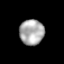
Tissue: lung
Cell type: Others
Senescence score: 0.2295
Nuclear area (px): 610
Mean DAPI intensity: 171.569